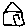
Label: house